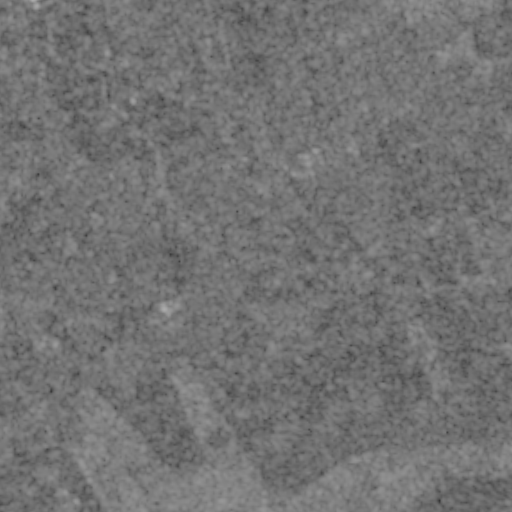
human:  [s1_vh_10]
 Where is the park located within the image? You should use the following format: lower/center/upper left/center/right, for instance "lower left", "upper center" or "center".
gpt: The park is located in the upper left of the image.
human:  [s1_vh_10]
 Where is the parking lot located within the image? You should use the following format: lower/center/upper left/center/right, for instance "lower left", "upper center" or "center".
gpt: The parking lot is located in the upper left of the image.
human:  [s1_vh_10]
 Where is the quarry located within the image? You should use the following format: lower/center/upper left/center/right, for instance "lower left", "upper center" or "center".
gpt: The quarry is located in the center right of the image.
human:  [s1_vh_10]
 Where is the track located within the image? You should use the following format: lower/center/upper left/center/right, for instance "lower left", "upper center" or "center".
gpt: The track is located in the upper left of the image.
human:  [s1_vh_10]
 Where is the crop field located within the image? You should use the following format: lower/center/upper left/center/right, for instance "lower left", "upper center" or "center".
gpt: There is no crop field in the image.

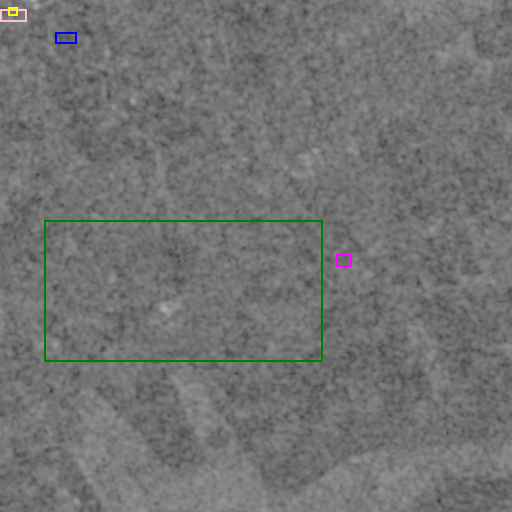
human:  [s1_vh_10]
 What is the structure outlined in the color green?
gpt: The structure outlined in green is a crop field.
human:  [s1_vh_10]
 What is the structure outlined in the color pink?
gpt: The structure outlined in pink is a park.
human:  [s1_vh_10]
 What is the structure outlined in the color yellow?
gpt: The structure outlined in yellow is a parking lot.
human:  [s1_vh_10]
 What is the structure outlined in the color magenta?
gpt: The structure outlined in magenta is a quarry.
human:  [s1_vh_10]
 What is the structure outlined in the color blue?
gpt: The structure outlined in blue is a track.
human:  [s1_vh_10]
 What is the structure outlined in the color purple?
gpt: There is no purple outline.